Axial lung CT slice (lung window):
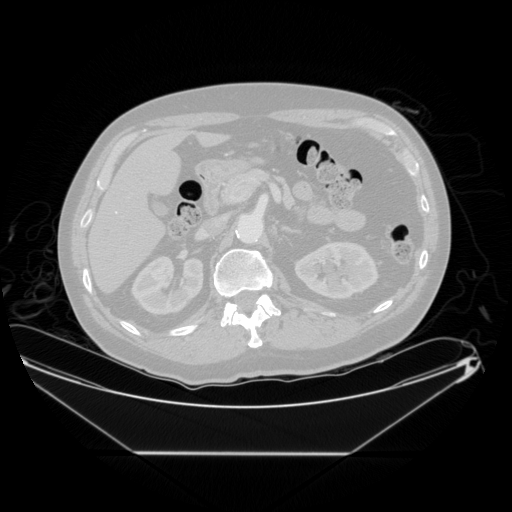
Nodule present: no